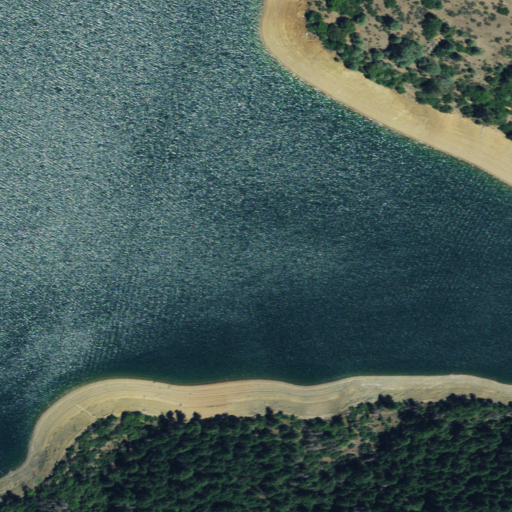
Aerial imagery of valley in California named Bridge Gulch containing open water, evergreen forest, barren land, shrub, herbaceous wetlands, and grassland